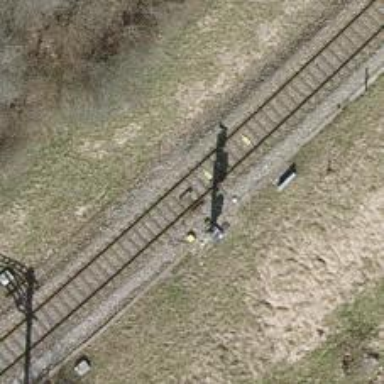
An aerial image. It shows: Railway signal.